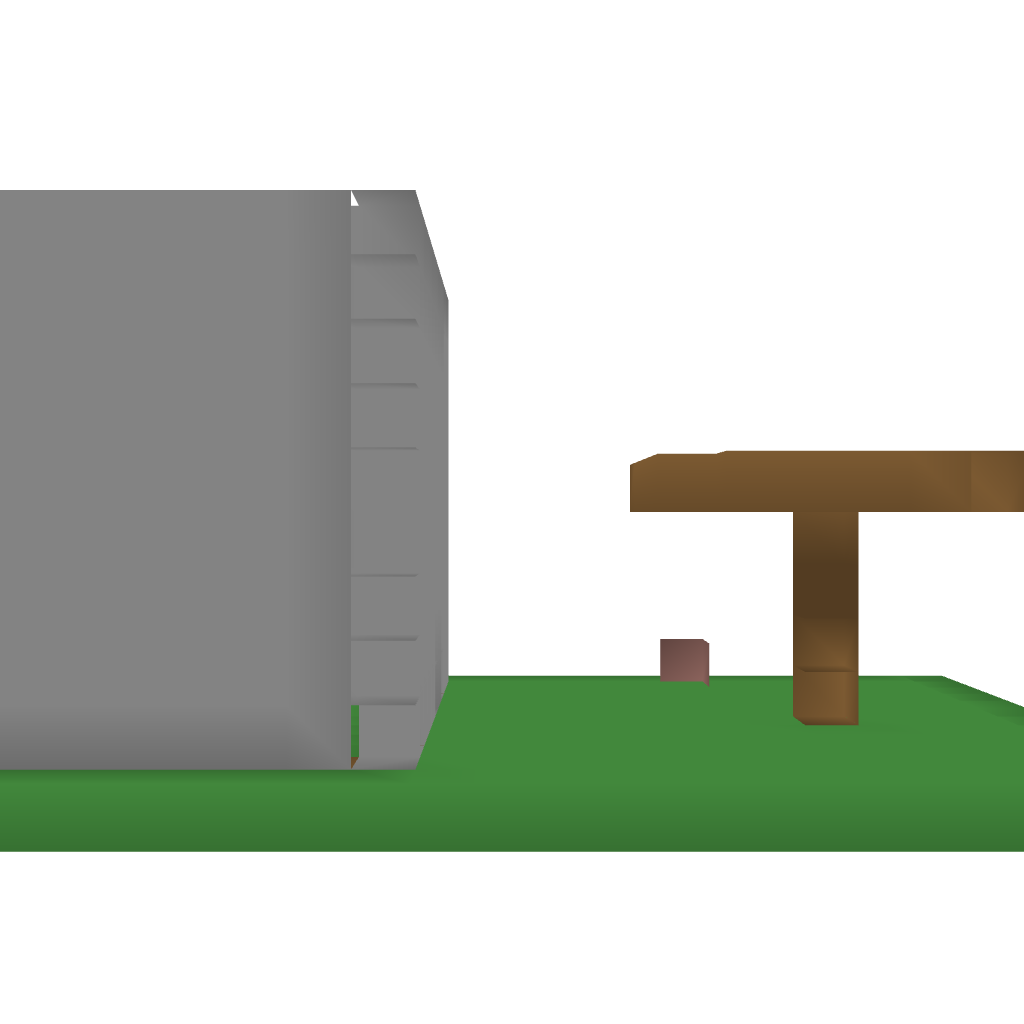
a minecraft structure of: Mooshroom brown house bad low quality